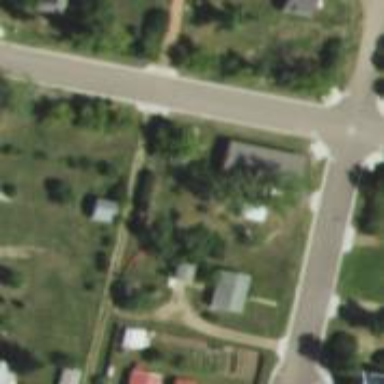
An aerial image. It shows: Alley classified as service road.